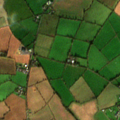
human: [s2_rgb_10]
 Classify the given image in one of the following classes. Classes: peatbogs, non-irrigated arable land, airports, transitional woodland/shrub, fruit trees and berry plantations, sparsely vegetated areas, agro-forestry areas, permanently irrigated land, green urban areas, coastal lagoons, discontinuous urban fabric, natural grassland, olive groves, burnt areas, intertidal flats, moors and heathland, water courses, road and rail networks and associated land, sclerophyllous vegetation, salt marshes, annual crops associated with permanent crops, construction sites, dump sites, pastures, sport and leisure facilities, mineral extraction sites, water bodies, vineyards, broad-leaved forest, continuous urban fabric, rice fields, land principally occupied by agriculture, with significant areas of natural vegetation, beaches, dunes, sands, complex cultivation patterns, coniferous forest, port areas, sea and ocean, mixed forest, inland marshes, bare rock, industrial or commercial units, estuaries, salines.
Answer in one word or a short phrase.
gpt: non-irrigated arable land, pastures